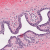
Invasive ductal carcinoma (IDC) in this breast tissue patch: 0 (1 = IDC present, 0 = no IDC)